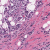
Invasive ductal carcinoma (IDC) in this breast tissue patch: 0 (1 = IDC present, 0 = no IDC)